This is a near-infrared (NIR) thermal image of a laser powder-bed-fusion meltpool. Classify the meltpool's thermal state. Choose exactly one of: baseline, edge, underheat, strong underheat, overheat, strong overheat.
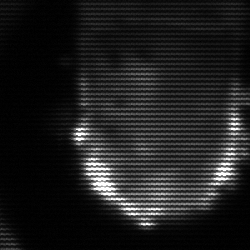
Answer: baseline